Question: First of all, I'm not sure the name of it is "extension view", please look at the screenshot, I mean the view with the yellow background.

I have made a custom table view in this view, and I did all the configurations, the problem is, in the end, I have to add delegate and dataSource for it.
Let's call the table cell inside of the view "OptionTableView".
I wrote these lines the viewdidload of the view controller (the controller that is inside the iPhone frame in the screenshot),
'''
override func viewDidLoad() {
super.viewDidLoad()
OptionTableView.delegate = self
OptionTableView.dataSource = self
}
'''
but it crashes the app with this error:
'''
Thread 1: signal SIGABRT
'''
Because it's UiView, I can't make a new file with a type of UIControlView for it.
Could you help me? How I can add delegate and dataSource for this extension UIView or whatever is called, that let me to use tableview inside it?
Thank you so much for your help
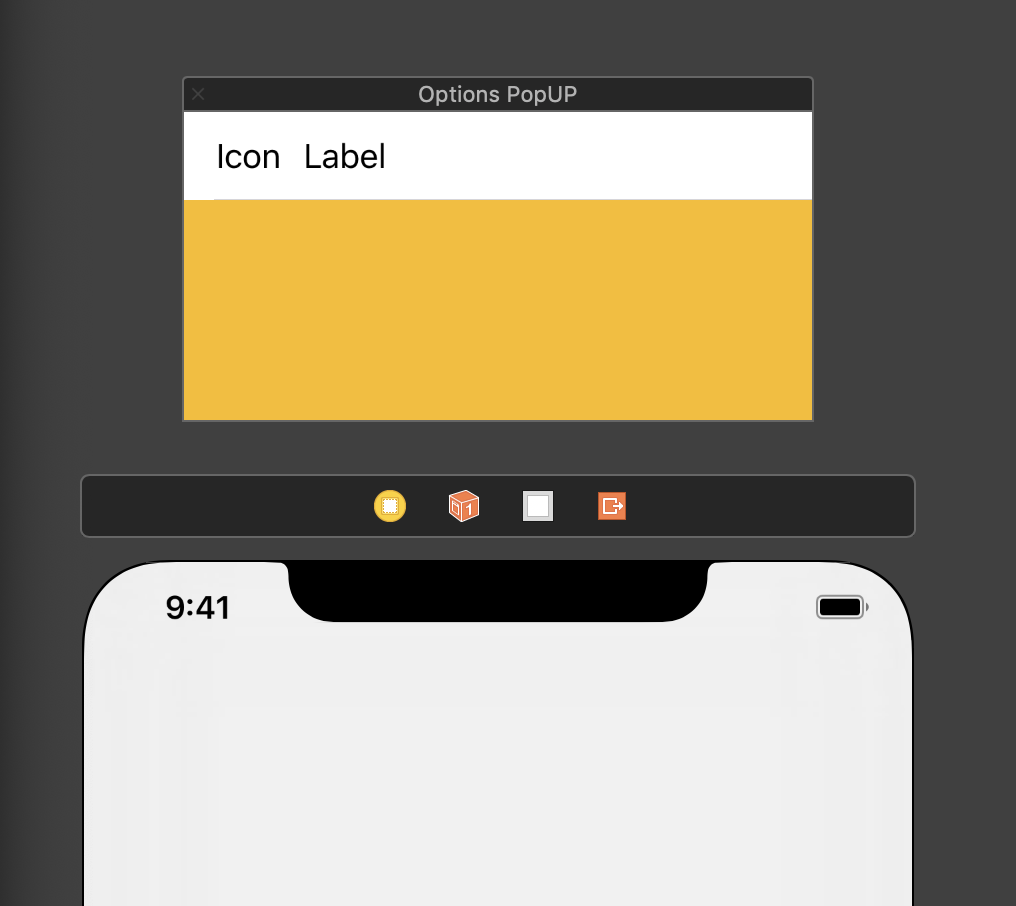
Answer: I think you not add protocol of tableview. I write a code for this:-
'''
import UIKit
class ViewController: UIViewController, UITableViewDelegate, UITableViewDataSource {
@IBOutlet weak var table_view: UITableView!
func tableView(_ tableView: UITableView, numberOfRowsInSection section: Int) -> Int {
return 5
}
func tableView(_ tableView: UITableView, cellForRowAt indexPath: IndexPath) -> UITableViewCell {
let cell = UITableViewCell()
return cell
}
override func viewDidLoad() {
super.viewDidLoad()
table_view.dataSource = self
table_view.delegate = self
}
}
'''
<URL>